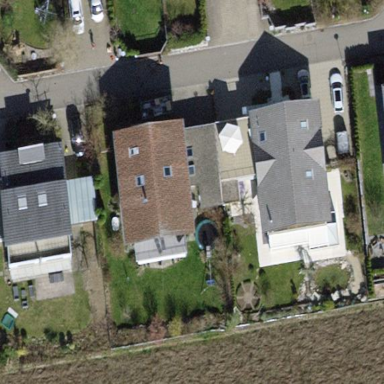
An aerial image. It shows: Building with tile roof.